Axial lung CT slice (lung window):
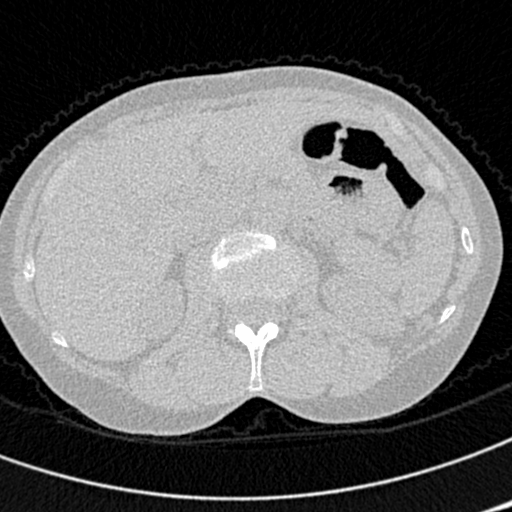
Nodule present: no